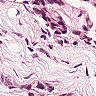
Metastatic tissue present: yes